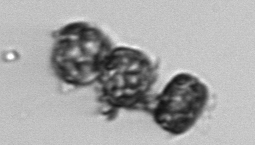
Label: Thalassiosira_TAG_external_detritus